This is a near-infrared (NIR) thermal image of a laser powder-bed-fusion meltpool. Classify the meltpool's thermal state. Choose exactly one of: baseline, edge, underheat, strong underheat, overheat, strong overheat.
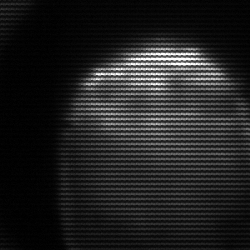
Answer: edge